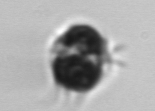
Label: Mesodinium